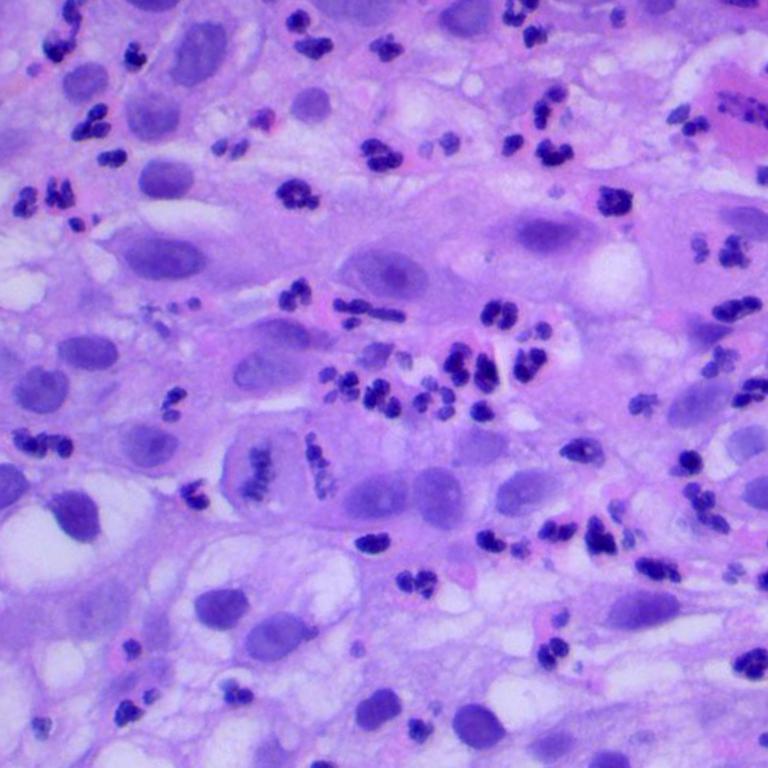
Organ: lung
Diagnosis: squamous carcinomas